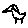
Label: bird